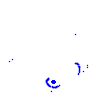
Particle: electron